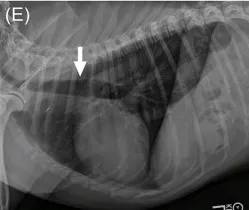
Left lateral thoracic radiograph (E): 5mm rounded nodule within the dorsal third intercostal space (white arrow).
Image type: radiology (x_ray)